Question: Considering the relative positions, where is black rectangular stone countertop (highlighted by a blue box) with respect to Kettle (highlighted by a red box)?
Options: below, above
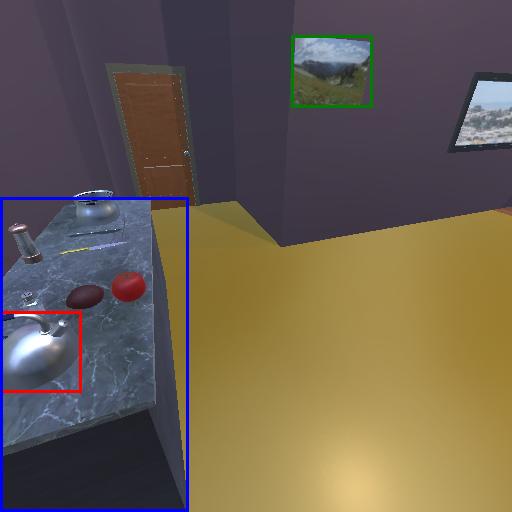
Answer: below